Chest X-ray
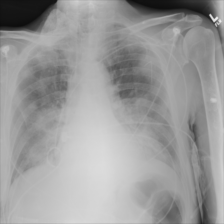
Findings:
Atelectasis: positive
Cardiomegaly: negative
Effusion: positive
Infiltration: negative
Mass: negative
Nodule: negative
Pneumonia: negative
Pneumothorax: negative
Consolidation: negative
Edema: negative
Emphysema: negative
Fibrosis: negative
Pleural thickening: negative
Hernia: negative